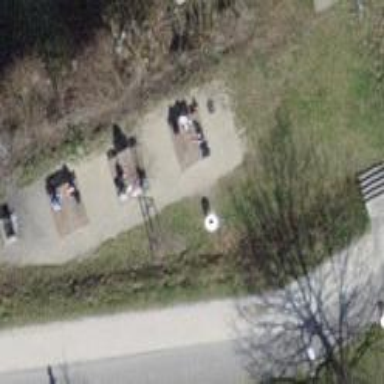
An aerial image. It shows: Brown bench in the vicinity.